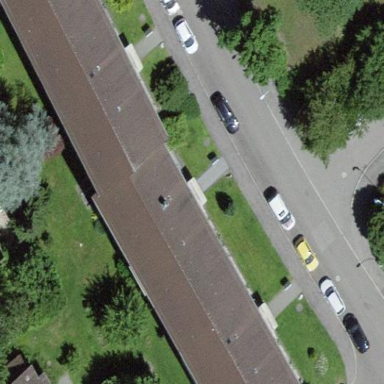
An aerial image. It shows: Gabled apartments building with roof tiles.